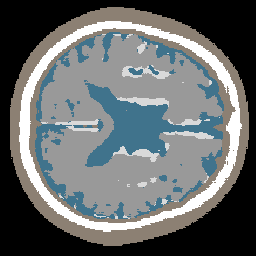
Label: no_lesion